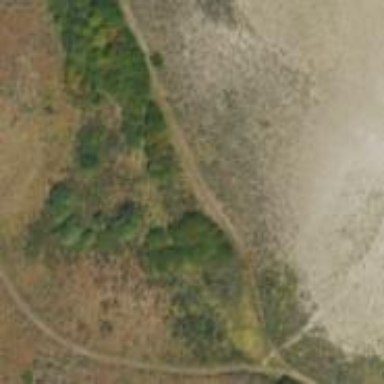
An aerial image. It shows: Path.